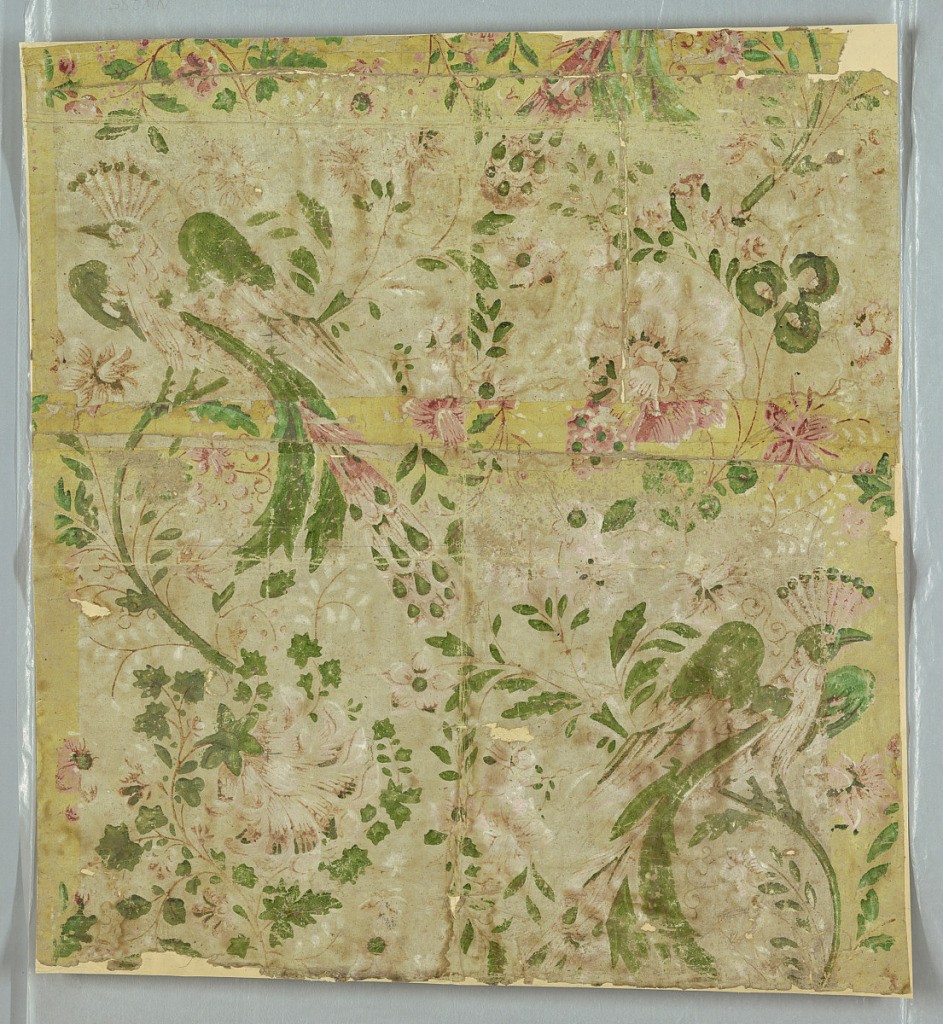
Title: Birds and Flowers
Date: ca. 1825–40
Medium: Block-printed, design mounted on modern paper
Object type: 1991 inv. not located
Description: Cockatoos and flowers printed in white, pink, red and green on yellow ground